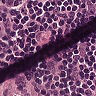
Metastatic tissue present: no